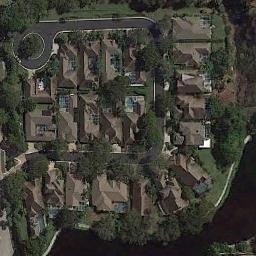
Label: dense_residential